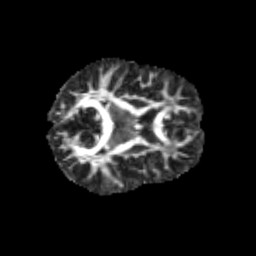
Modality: FA
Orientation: axial
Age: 9
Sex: female
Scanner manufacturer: siemens
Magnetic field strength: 3 T
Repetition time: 3.8 s
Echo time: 0.07 s